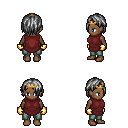
a pixel art fantasy rpg character, female body template, human, dark skin, maroon tunic, teal pants, gray bangs hairstyle, gold tiara, gold gloves, four views (front, back, left, right), 2x2 character sprite sheet, small pixel art, hard edges, no anti-aliasing